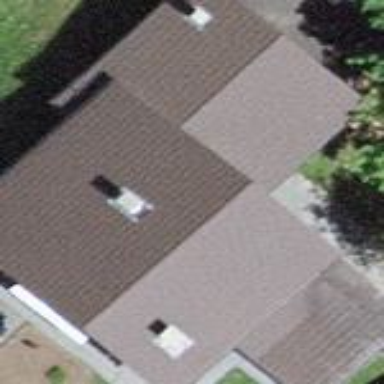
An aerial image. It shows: Simple and straightforward house.